Brain MRI, t2w sequence, axial 2D slice.
Patient: age 50, sex M, weight 95 kg, height 1.95 m
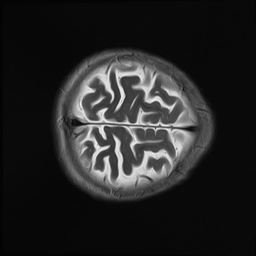